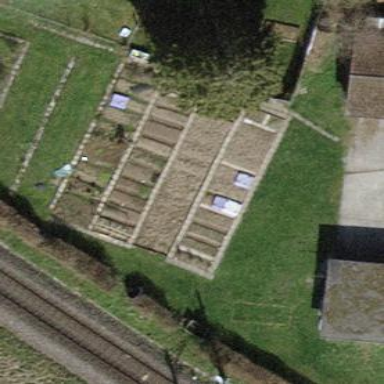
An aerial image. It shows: Garden that is leisure land.